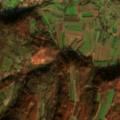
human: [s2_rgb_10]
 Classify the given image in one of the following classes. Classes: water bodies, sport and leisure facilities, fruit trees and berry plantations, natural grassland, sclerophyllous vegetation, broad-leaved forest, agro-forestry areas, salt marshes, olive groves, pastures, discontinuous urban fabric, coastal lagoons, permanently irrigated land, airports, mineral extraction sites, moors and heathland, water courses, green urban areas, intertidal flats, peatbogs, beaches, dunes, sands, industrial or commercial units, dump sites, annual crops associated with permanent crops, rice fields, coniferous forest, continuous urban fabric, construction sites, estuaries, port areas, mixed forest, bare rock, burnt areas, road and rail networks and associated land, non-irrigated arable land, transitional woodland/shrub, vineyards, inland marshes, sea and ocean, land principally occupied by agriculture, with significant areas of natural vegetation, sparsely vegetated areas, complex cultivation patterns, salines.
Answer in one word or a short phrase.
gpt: discontinuous urban fabric, complex cultivation patterns, land principally occupied by agriculture, with significant areas of natural vegetation, broad-leaved forest